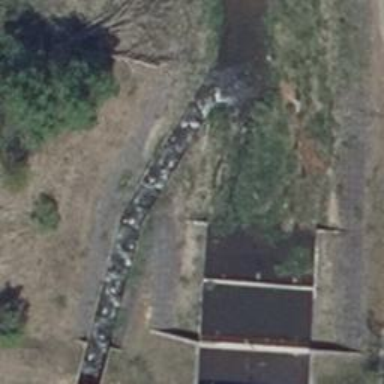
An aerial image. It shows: Fish pass along the waterway.